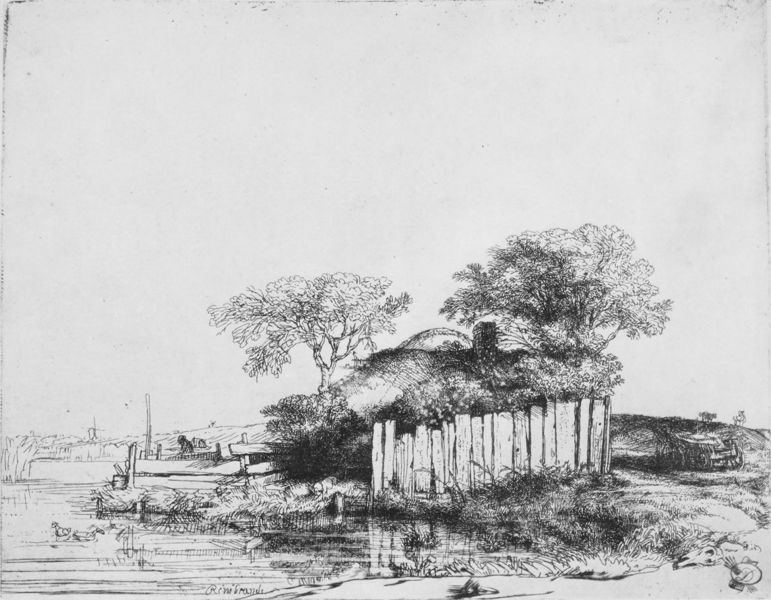
Titel: Landhaus mit weißem Zaun
Künstler: Harmensz van Rijn Rembrandt
Institution: London, British Museum
Schlagwörter: baum, himmel, laub, mann, wasser, bäume, fluss, kirchner, landschaft, see, teich, ufer, äste, holz, schwarz, skizze, weiss, zeichnung, gebäude, gras, haus, weg, wiese, zaun, rembrandt, holland, niederlande, signatur, feld, horizont, hügel, mühle, spiegelung, weite, busch, gewässer, kanal, sträucher, insel, land, blatt, pflanzen, karren, weiher, landschft, strand, wellen, papier, ente, spiegelbild, düne, leere, latten, enten, signiert, kutsche, wagen, bretter, impression, tusche, ruine, stich, bleistift, entwurf, moor, karg, zauhn, fuhrwerk, unfer, rückzugsort, palisaden, seichnung, pallisaden, geb#ude, seewasser